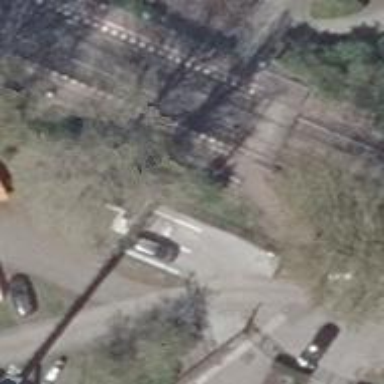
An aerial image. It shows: Uncontrolled tram crossing.